Question: I'm using this code to execute bash commands and all is fine in that just when I execute it the displayed output appears like paragraph and not list.
Before it was without line split, I tried to split string lines so below is my result, and this is my code:
'''
String[] cmdline = { "sh", "-c", "ls /storage/emulated/0/" };
try {
java.lang.Process process = Runtime.getRuntime().exec(cmdline);
BufferedReader bufferedReader = new BufferedReader(
new InputStreamReader(process.getInputStream()));
StringBuilder result = new StringBuilder();
String linee = "";
while ((linee = bufferedReader.readLine()) != null) {
int count = 1;
String[] lines = linee.split("\r?\n");
for (String line : lines) {
result.append("line " + count++ + " : " + line);
}
}
TextView tv = (TextView) findViewById(R.id.textview1);
tv.setText(result.toString());
} catch (Exception s) {
finishAffinity();
}
'''
This is the output:

Please help me edit this code so that the result appears one below one.
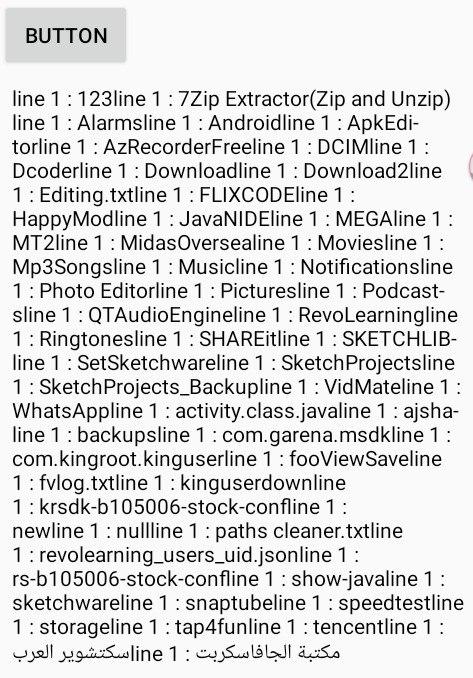
Answer: First: 'BufferedReader.readLine()' returns a single line of text without a line break, so
'''
String[] lines = linee.split("\r?\n");
'''
always returns an array of length 1 containing 'linee'. You should remove this code.
---
Second: your line counter 'count' is reset to 1 after each line read, so your output will always contain "line 1: ", no matter how many lines you read.
Move that count variable outside of the 'while' loop to correct this.
---
Third: You are appending the lines to 'result' without line breaks between, so all you get is a single paragraph.
Add a line break character ("
") to correct this.
---
In the end the central part of your code should look like this:
'''
StringBuilder result=new StringBuilder();
String line;
int count = 1;
while ((line = bufferedReader.readLine()) != null) {
result.append("line " + (count++) + " : " + line + "
");
}
'''